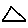
Label: triangle